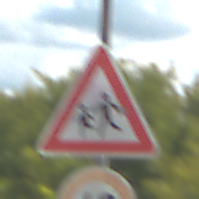
Verkehrszeichen: KinderRechts
Zusatzzeichen unten: Geschwindigkeit60
Umgebung: Outdoor, Suburban
Tageszeit: Midday
Wetter: PartlyCloudy
Licht: Natural
Jahreszeit: Summer
Kontrast: HighContrast